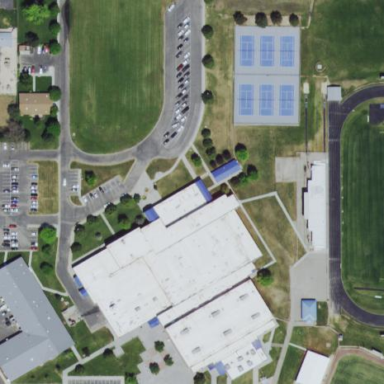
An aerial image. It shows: School building.